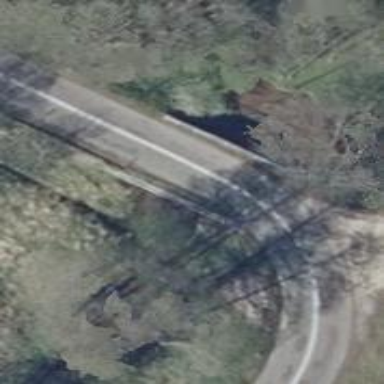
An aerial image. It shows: Asphalt road on secondary bridge.